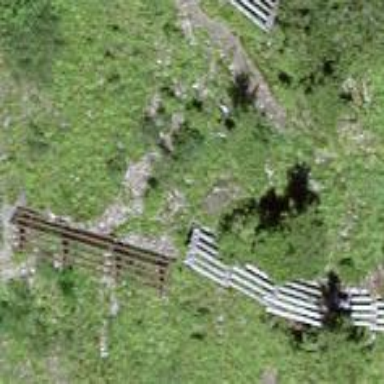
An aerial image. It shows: Structure built for avalanche protection.